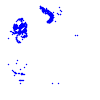
Particle: proton